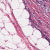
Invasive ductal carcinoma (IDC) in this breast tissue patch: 0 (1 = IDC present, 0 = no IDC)